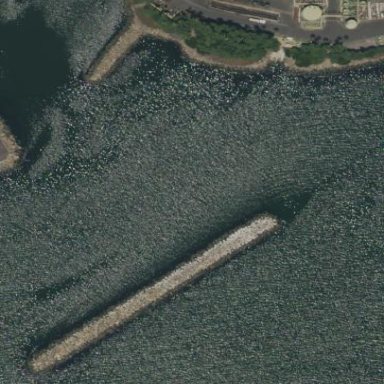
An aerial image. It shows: Breakwater structure.